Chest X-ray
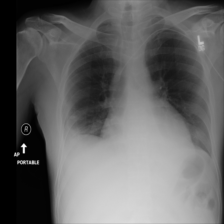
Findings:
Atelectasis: negative
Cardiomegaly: negative
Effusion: positive
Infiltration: negative
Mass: negative
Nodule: negative
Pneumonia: negative
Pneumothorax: negative
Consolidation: negative
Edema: negative
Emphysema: negative
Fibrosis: negative
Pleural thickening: negative
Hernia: negative